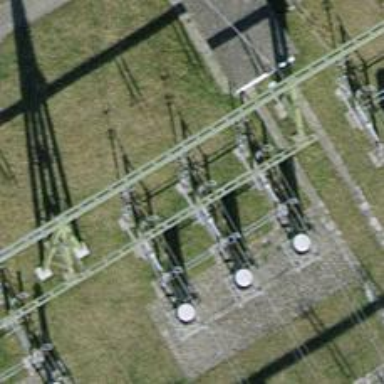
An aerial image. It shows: Insulator used in power equipment.